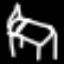
Label: bed